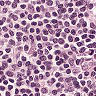
Metastatic tissue present: no